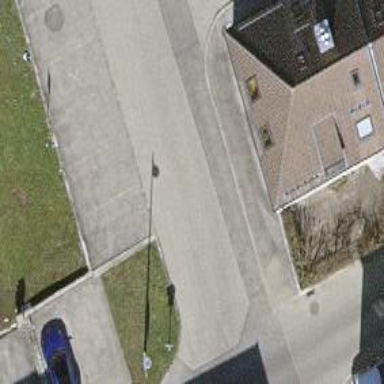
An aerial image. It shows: Apartment building with side-hipped roof.